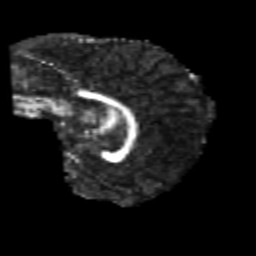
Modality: FA
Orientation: sagittal
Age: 24
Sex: male
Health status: healthy
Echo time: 0.074 s